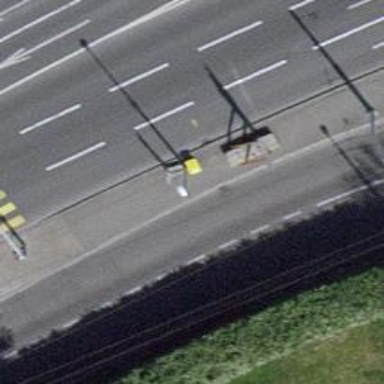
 there is bus lane and shared bus and cycle lane."